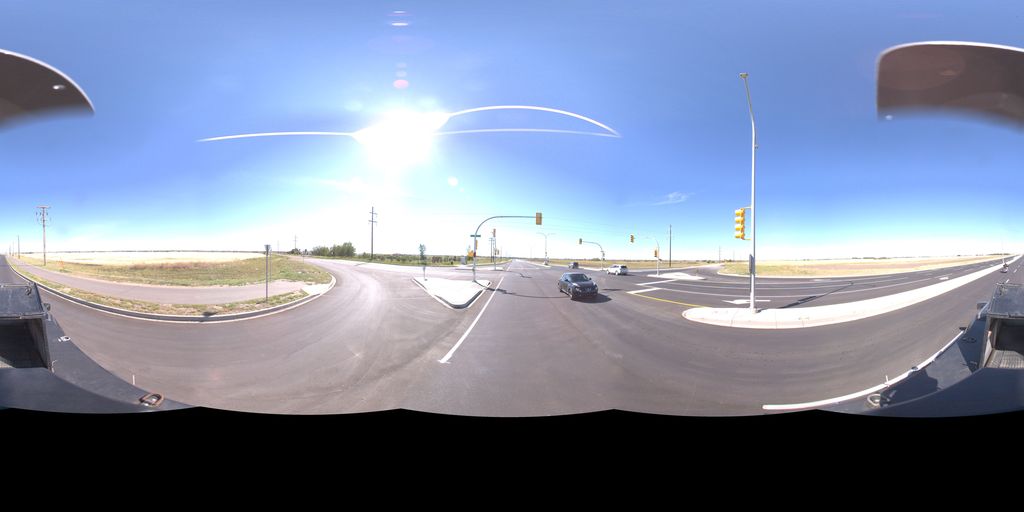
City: saskatoon